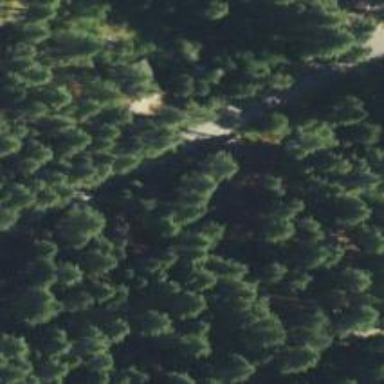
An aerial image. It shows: Evergreen woodland with needle-leaved trees.